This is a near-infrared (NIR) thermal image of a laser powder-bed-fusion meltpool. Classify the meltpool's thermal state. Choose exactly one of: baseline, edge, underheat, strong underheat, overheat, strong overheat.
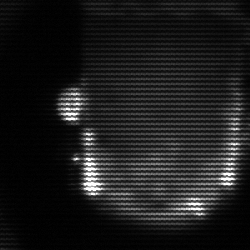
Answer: baseline